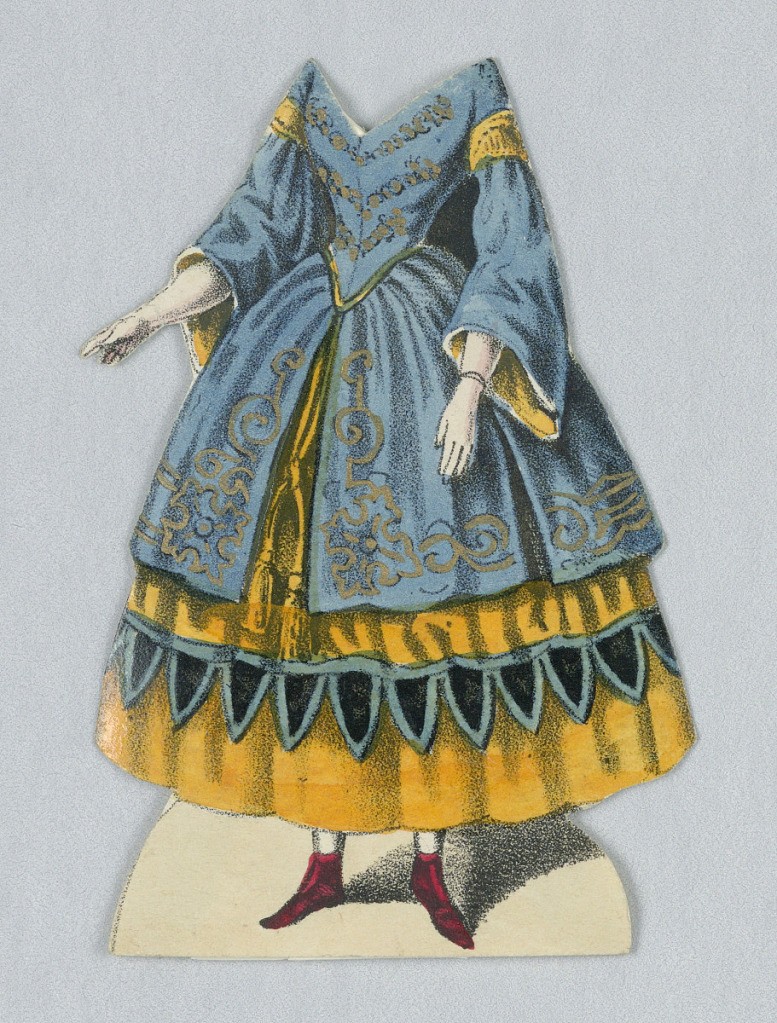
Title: Jenny Lind Paper Doll Costume, Vielka from the opera "Vielka"
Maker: Jenny Lind, Swedish, 1820–1887
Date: ca. 1850
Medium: Lithograph on white wove paper
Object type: Print
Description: Paper doll costume for the figure of Jenny Lind representing the character Vielka from the opera Vielka.
Designed to be placed over the doll.